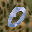
Label: 0